The picture encodes a bearing's raw vibration samples as pixel intensities in a 2-D grid. Classify the bearing condition as one of: normal, inner_race, outer_race, ball.
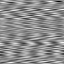
Answer: ball